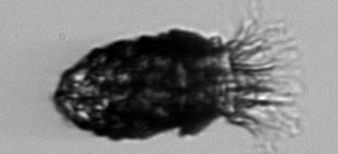
Label: Stenosemella_pacifica